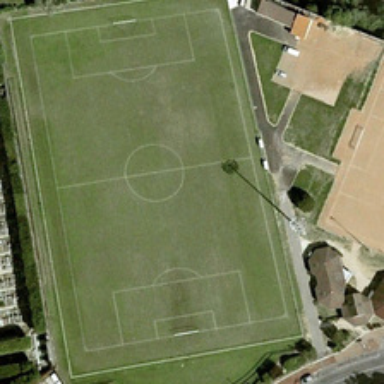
A football field is near some green trees and several buildings .